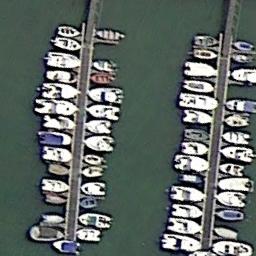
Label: harbor